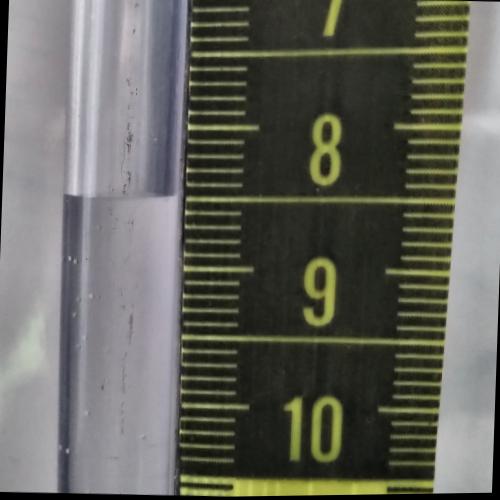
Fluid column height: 8.5 cm